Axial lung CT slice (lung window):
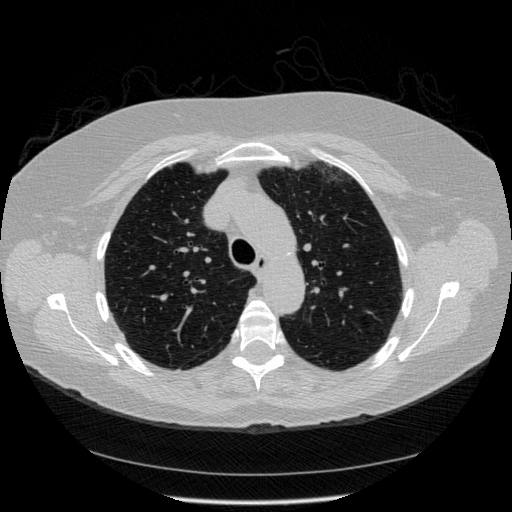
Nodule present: no